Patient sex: M
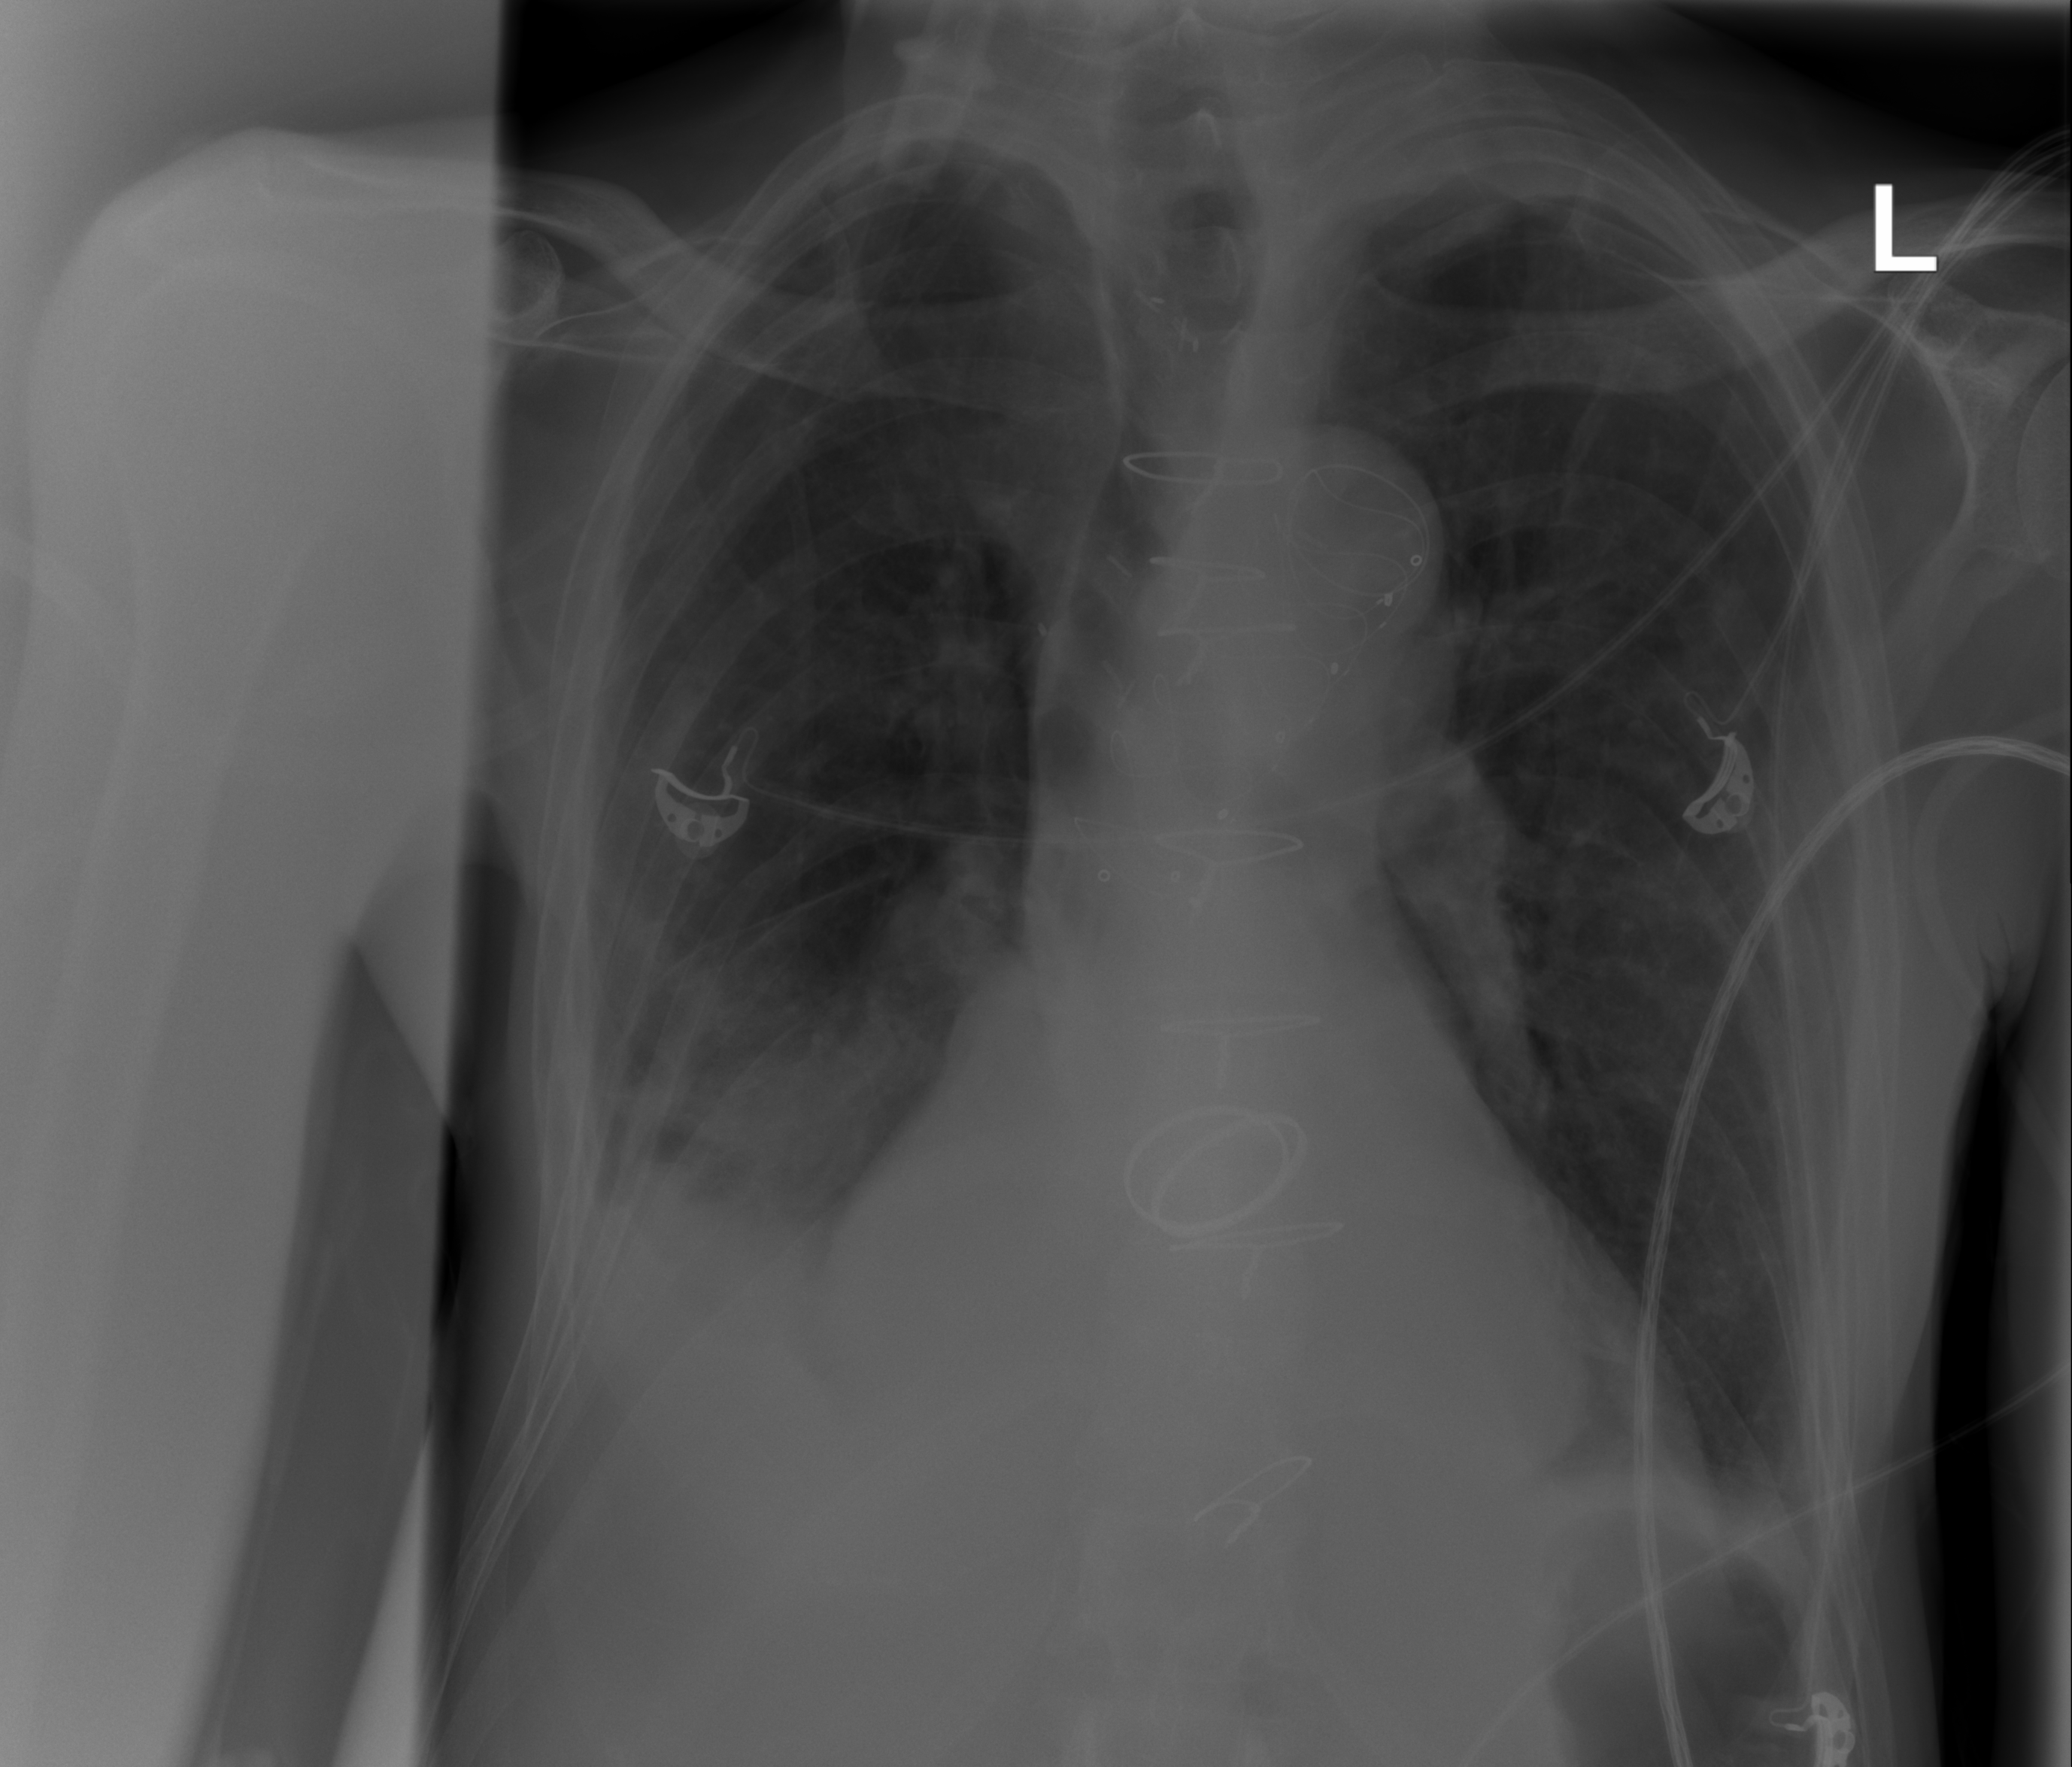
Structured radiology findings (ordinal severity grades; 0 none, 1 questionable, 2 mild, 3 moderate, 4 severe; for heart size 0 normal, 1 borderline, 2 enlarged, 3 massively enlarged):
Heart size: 0
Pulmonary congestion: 1
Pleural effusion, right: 3
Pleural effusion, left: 0
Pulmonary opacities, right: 0
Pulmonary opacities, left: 0
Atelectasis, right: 2
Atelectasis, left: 2